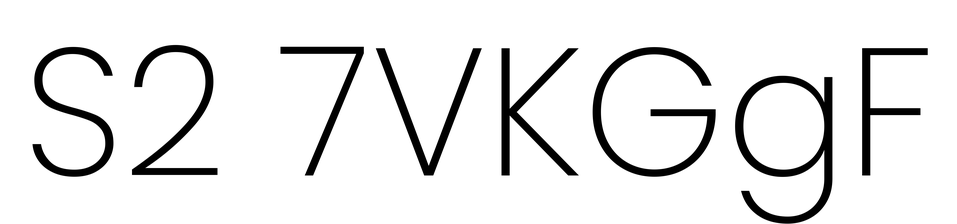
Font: Poppins-ExtraLight